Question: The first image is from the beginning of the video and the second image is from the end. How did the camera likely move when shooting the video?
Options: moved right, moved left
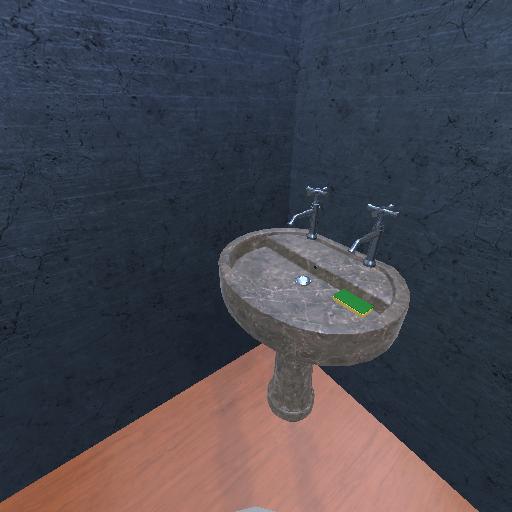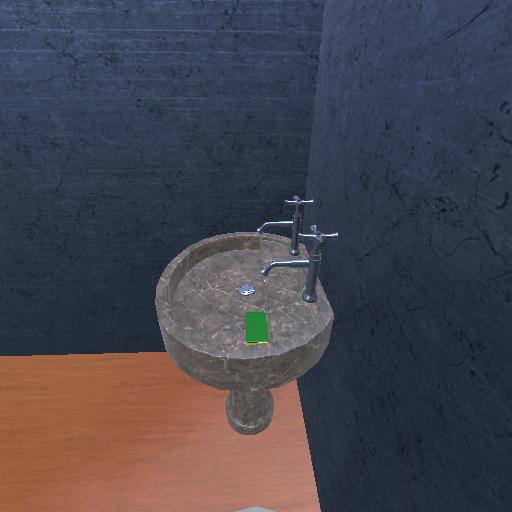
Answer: moved right